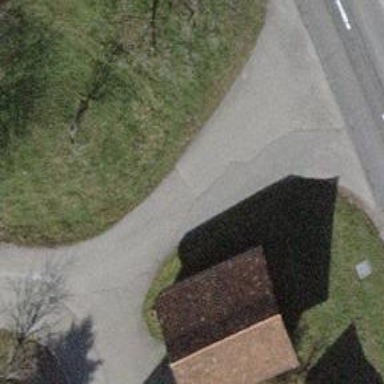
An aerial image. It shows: Service road that crosses over bridge.